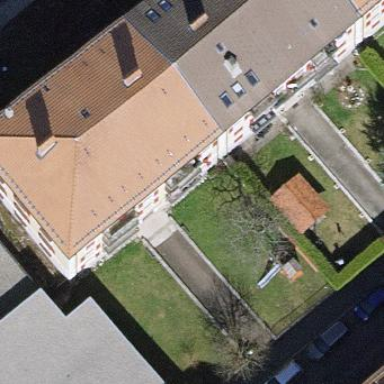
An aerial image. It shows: Apartments building with side-hipped roof.